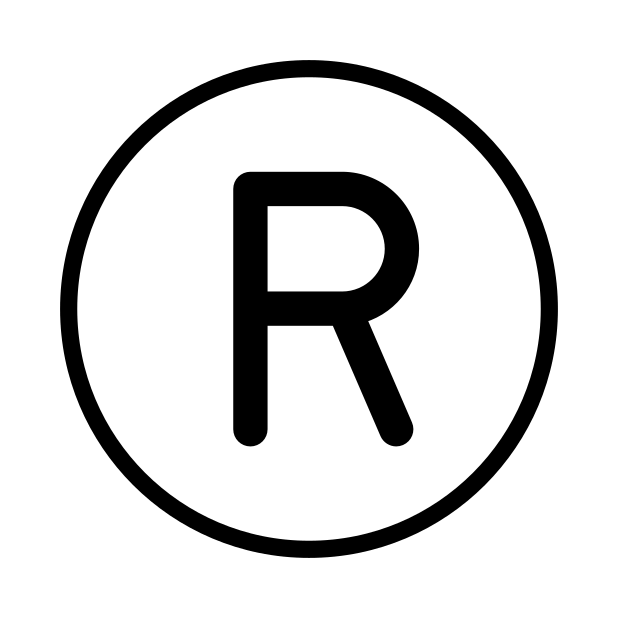
Emoji: 🇷
Name: regional indicator symbol letter r
Unicode: 0x1f1f7